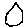
Label: hexagon